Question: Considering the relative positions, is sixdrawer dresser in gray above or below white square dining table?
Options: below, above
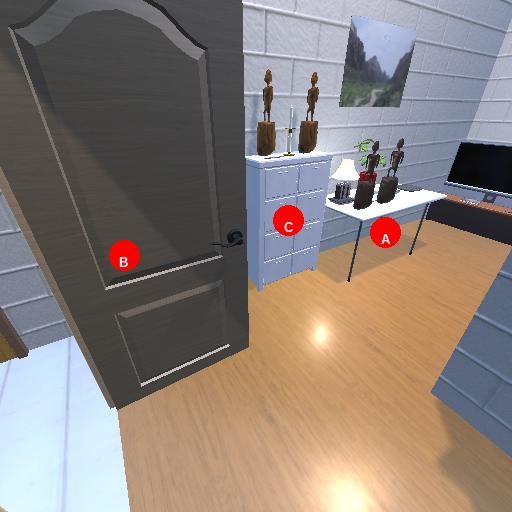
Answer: below